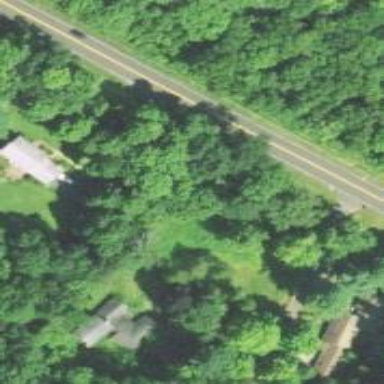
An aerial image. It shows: Residential driveway.